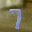
Label: 7